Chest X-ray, AP view. Patient: 48 years old, sex M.
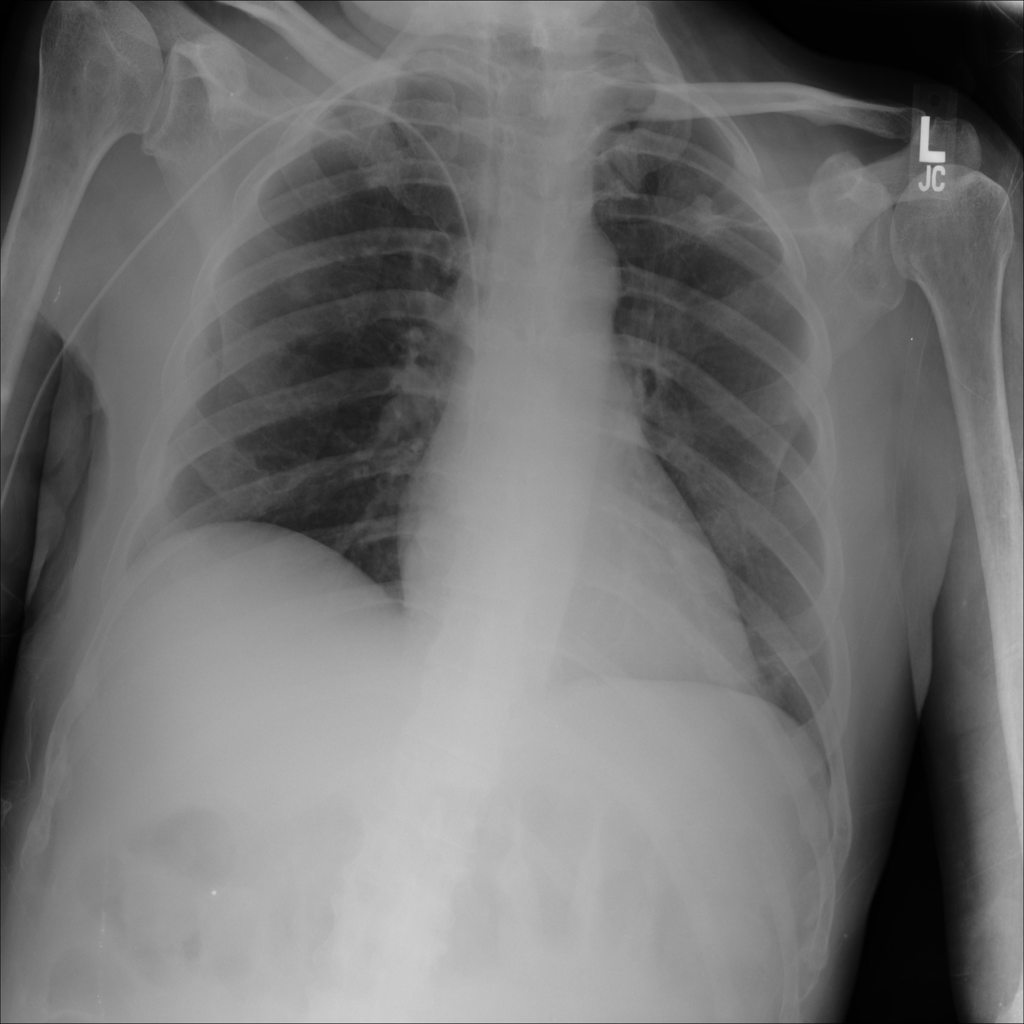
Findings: No Finding